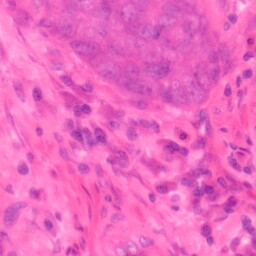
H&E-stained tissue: Colon